A scalogram (wavelet time-scale view) of one vibration snapshot from a rotating machine is shown. What is the most likely rotor condition (normal, misalignment, unbalance, looseness)?
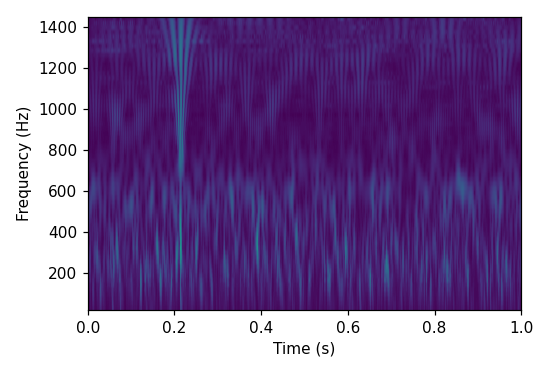
Answer: normal